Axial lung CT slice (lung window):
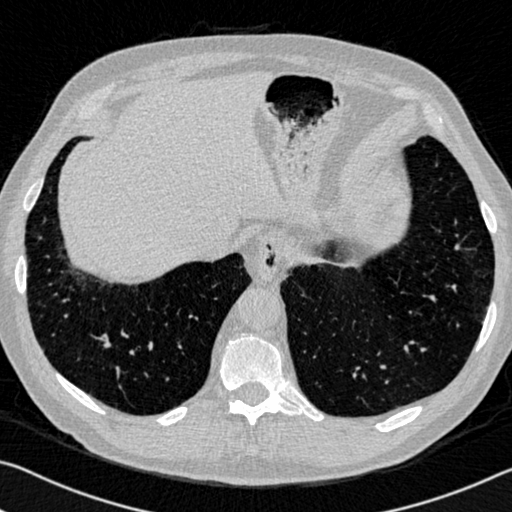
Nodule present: no